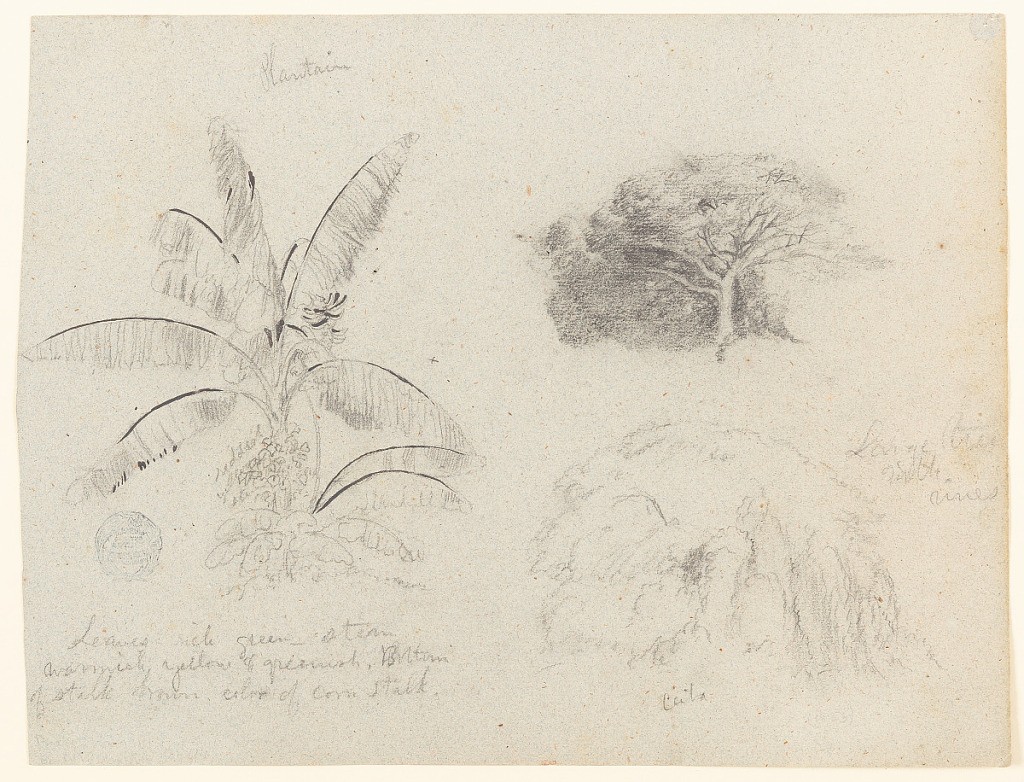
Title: Botanical Sketches, Colombia or Ecuador
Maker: Frederic Edwin Church, American, 1826–1900
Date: May–October 1853
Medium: Graphite and oxidized white gouache on gray laid paper
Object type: Drawing
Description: Botanical sketches from Colombia or Ecuador showing a plantain plant at left, a tree casting a dark shadow at upper right, and a large ceiba tree covered in vines at lower right.